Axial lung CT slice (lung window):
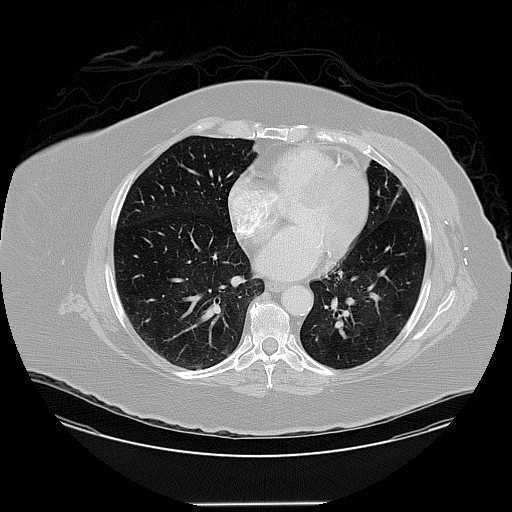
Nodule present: no